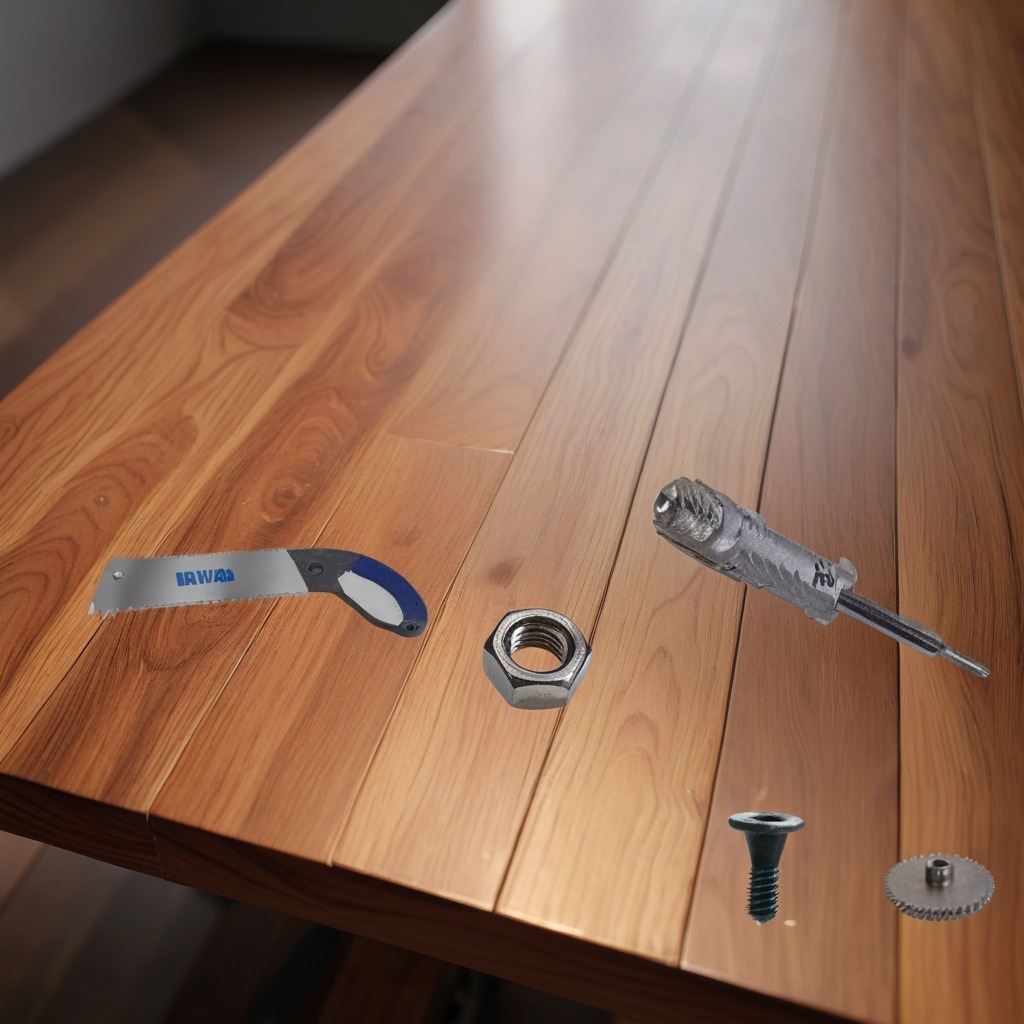
A metal gear with teeth, a metal machine screw, a handheld metal saw, a screwdriver, and a metal nut are lying on the wooden table.